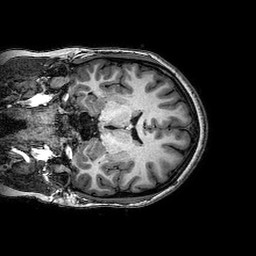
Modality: T1w
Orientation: coronal
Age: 22
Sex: female
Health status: healthy
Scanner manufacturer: philips
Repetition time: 0.008311 s
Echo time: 0.00383 s